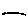
Label: square